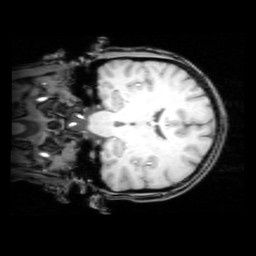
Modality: T1w
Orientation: coronal
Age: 22
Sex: female
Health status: healthy
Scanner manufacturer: philips
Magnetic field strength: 3 T
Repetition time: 0.012 s
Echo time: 0.0037 s